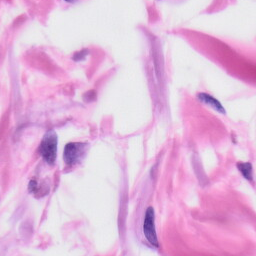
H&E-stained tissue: Skin